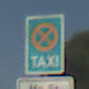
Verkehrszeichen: Taxenstand
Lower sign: ZeitangabenMitBeschraenkungAufWochentage2
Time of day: MorningAfternoon
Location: Outdoor (Suburban)
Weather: Clear
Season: NotSpecified
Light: Natural